Question: I'm trying to import a self-written TypeScript module into a svelte component. But I'm receiving the error that the module was not exported from its file even though I have done that.
Does anybody have an idea how to solve this problem ?

telegram_bot.ts
'''
export class TelegramBotForSafetyMania {...}
'''
Home.svelte
'''
import * as telegramBot from './../telegram_bot';
let bot = TelegramBotForSafetyMania.startBot();
'''
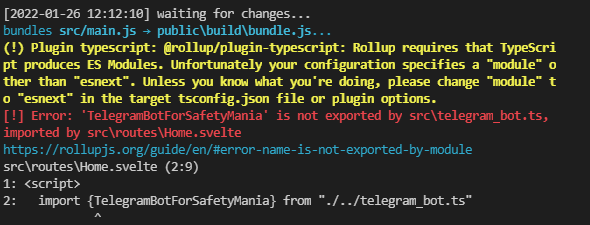
Answer: I found out that I should have imported the module without the './' at the beginning. So the line
'import {TelegramBotForSafetyMania} from '../telegram_bot''
solved this issue